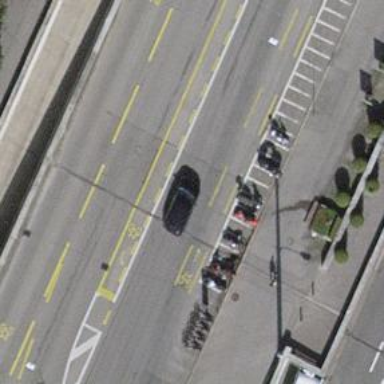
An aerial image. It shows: Tertiary road with asphalt surface. There are sidewalks on both sides of the road. The road features trolley wires and dedicated bus lane on the left.